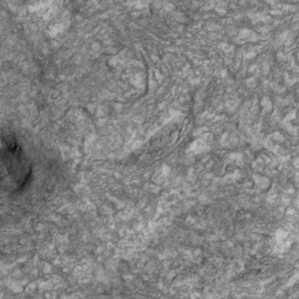
Label: non_frost